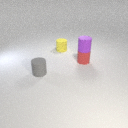
small yellow rubber cylinder to the right of small gray rubber cylinder